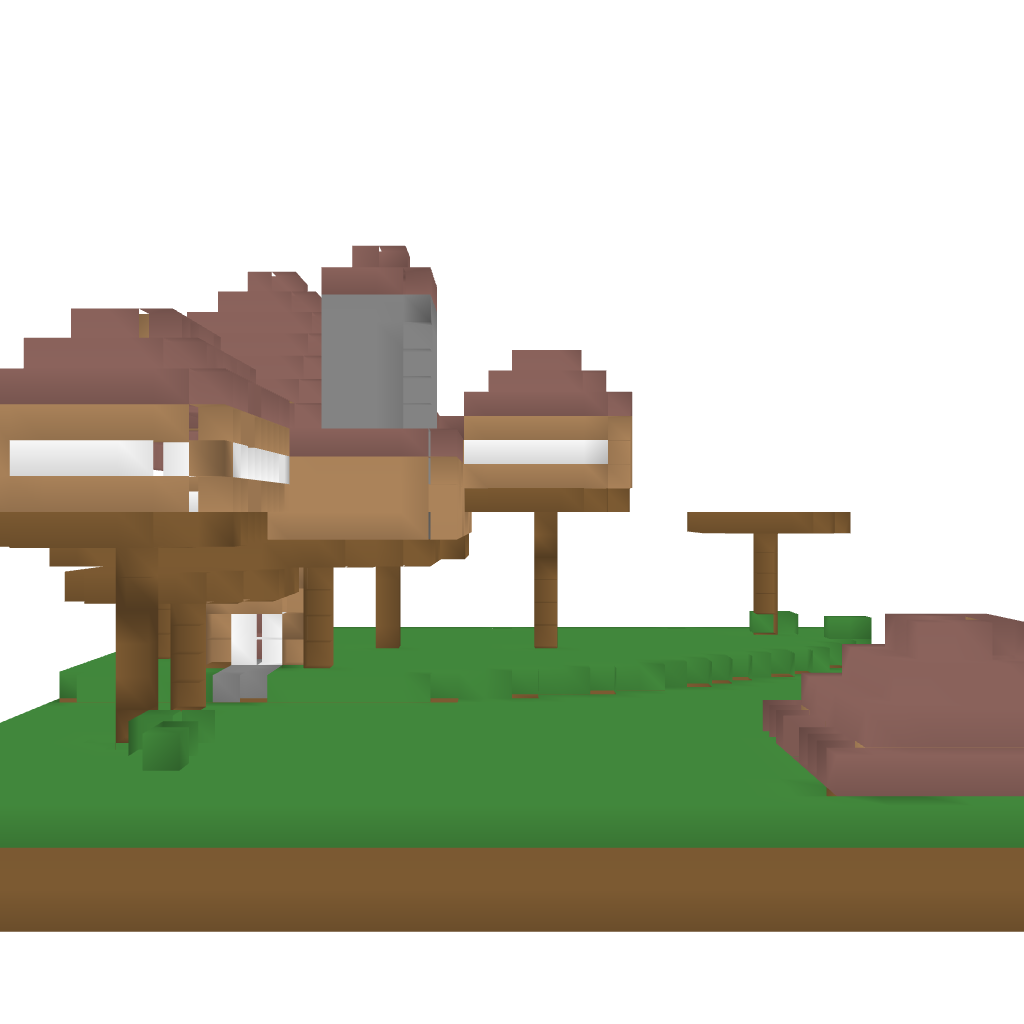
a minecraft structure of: Mushroom house 1 good quality